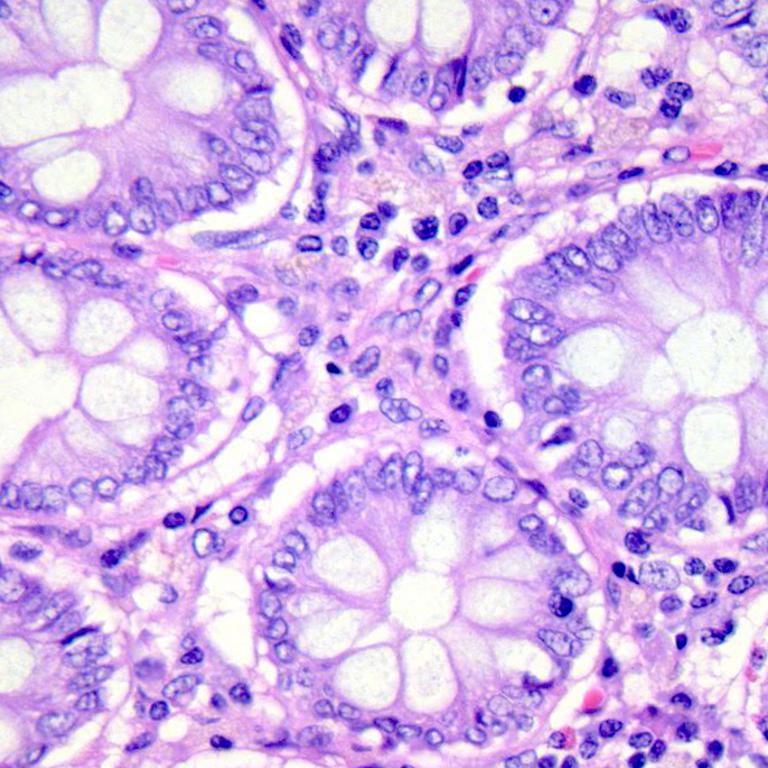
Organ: colon
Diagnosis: benign